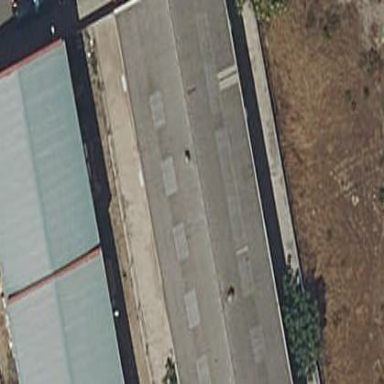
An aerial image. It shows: Industrial building.